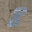
Label: 8